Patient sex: F
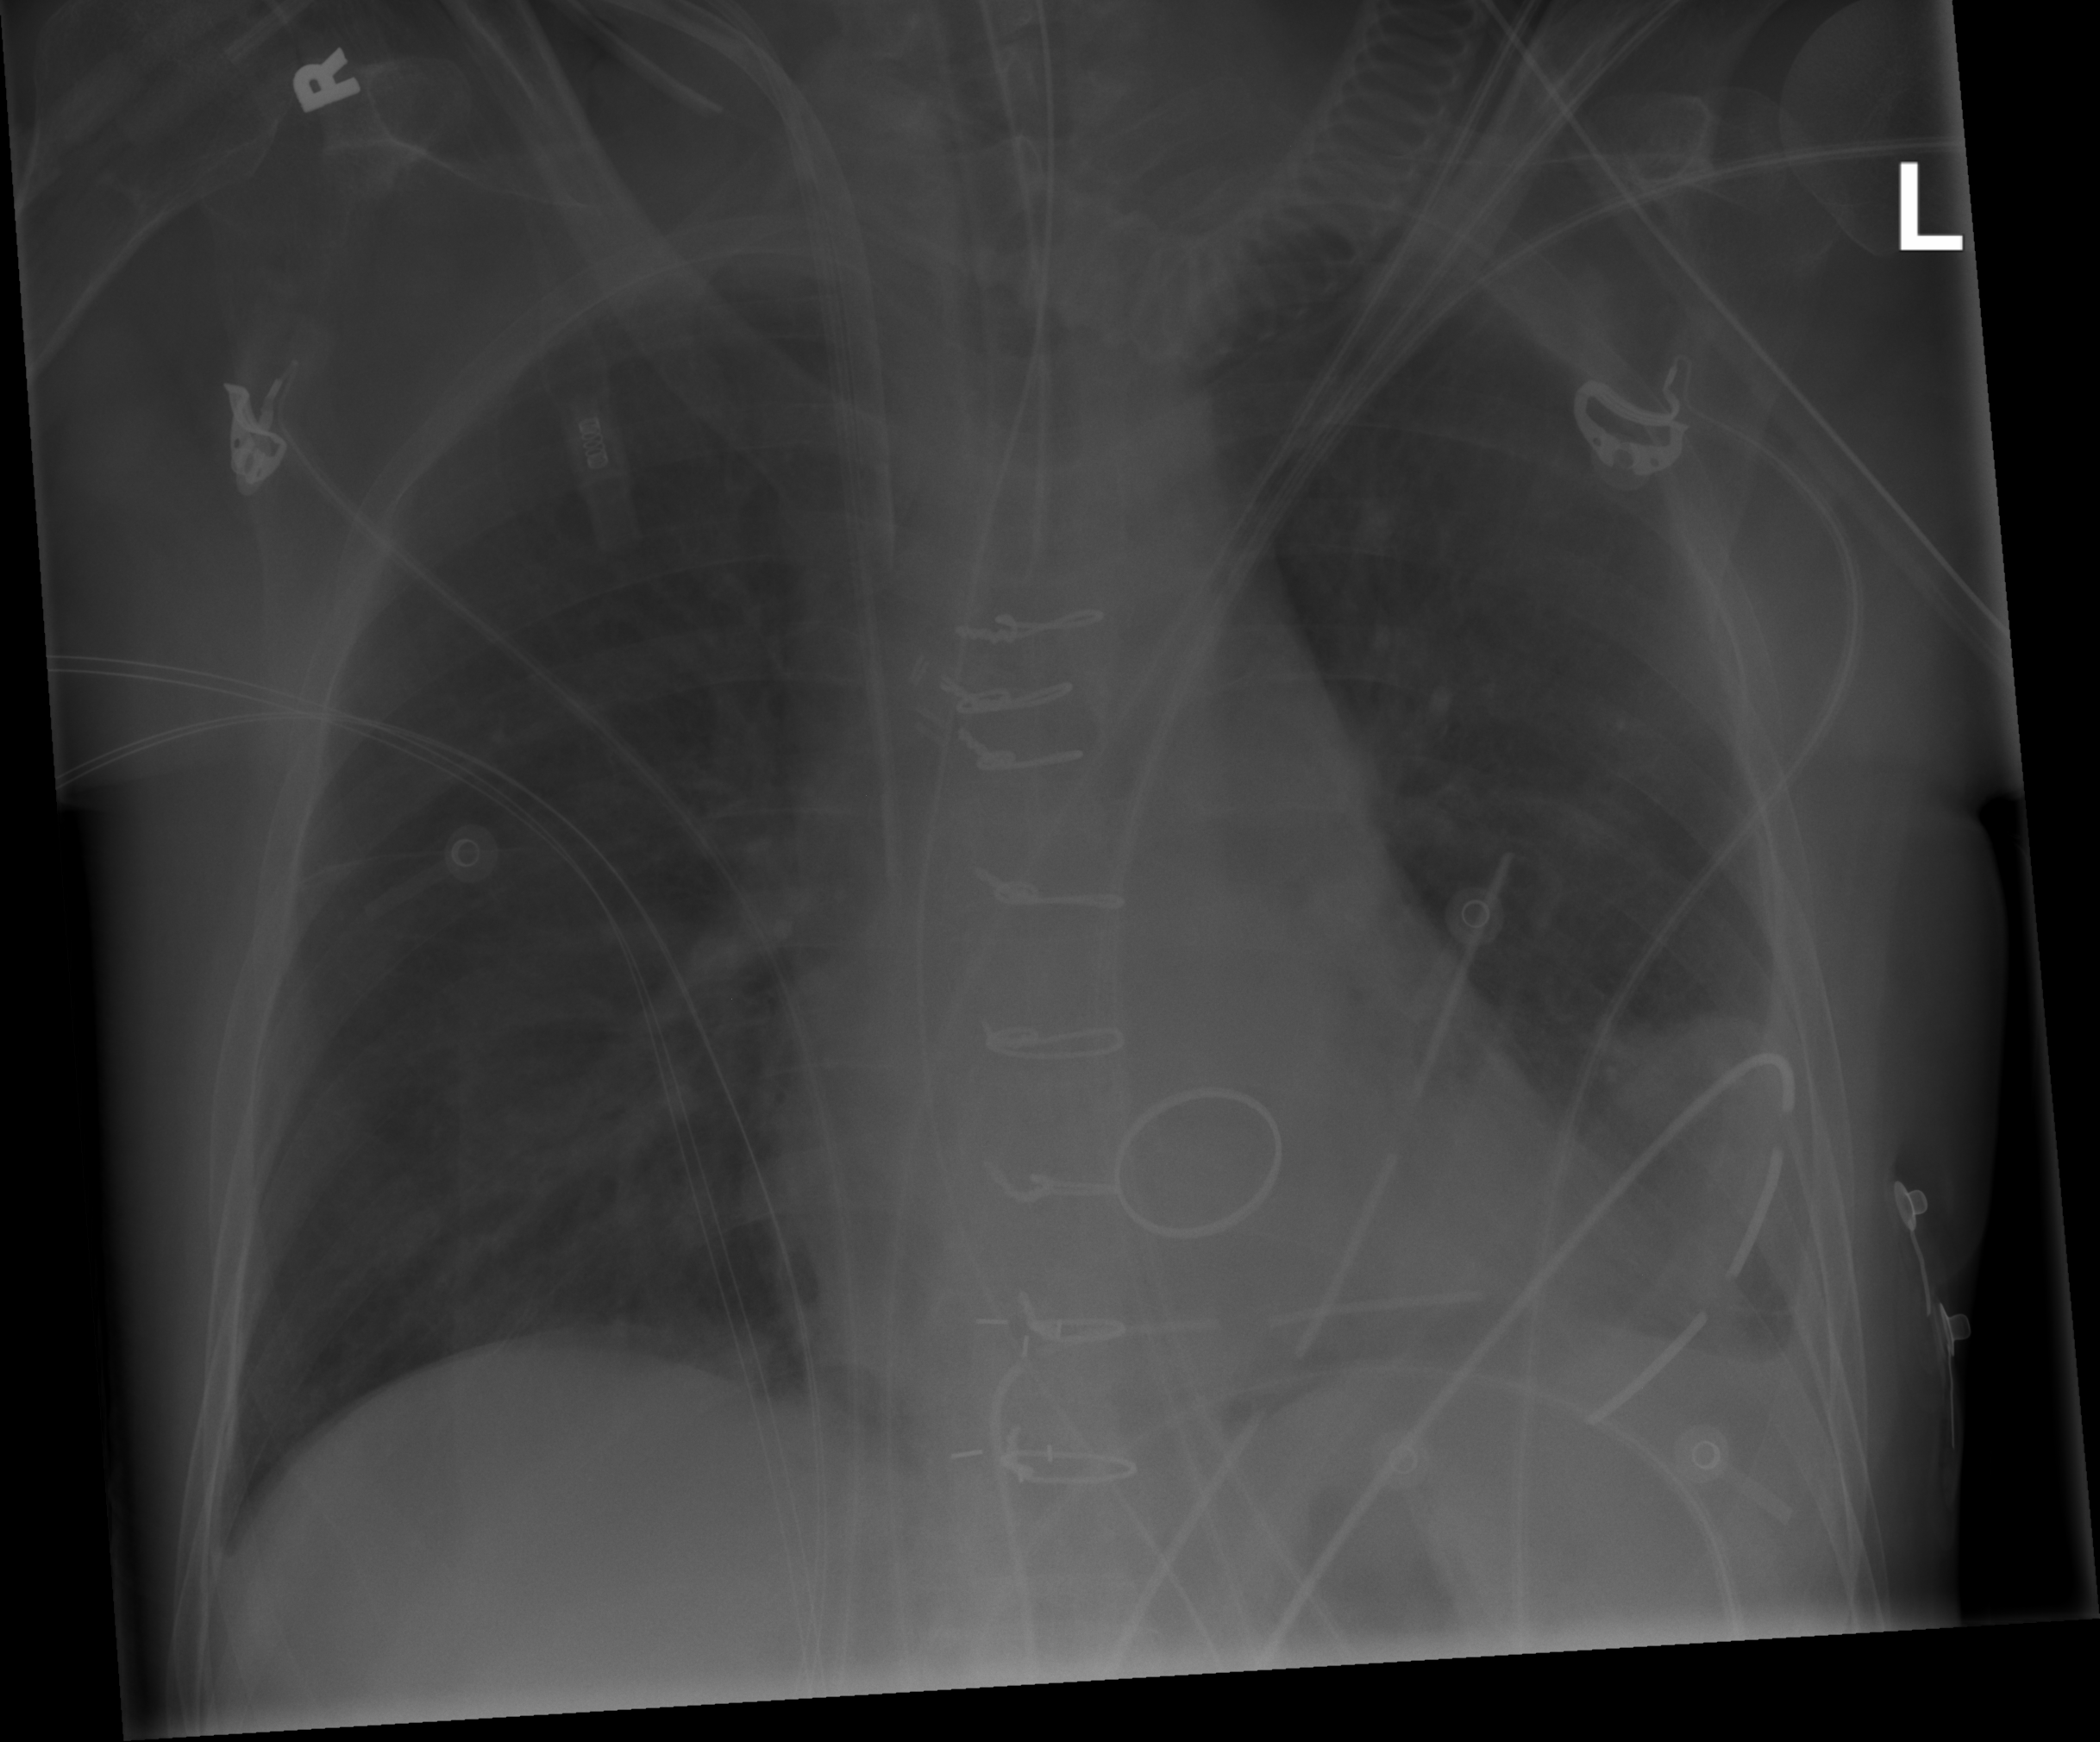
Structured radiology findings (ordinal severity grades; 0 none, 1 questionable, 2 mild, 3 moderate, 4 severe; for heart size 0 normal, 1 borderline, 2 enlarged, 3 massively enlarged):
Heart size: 0
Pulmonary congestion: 0
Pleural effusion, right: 0
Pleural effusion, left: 2
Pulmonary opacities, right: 0
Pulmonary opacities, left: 0
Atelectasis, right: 0
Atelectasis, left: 2